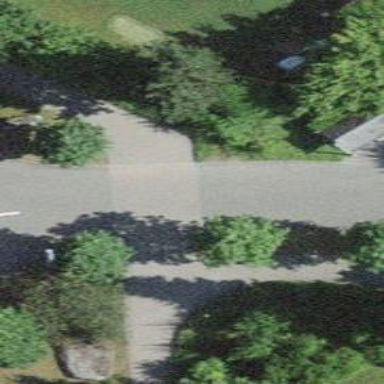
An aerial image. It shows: Kerb barrier.